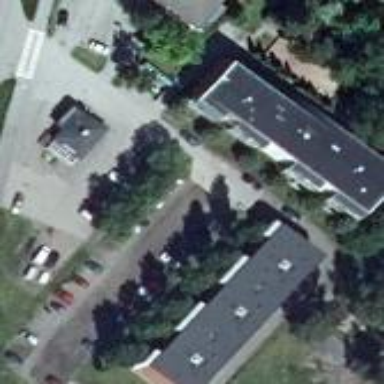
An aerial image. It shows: Parking area.